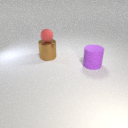
large purple rubber cylinder in front of large brown metal cylinder